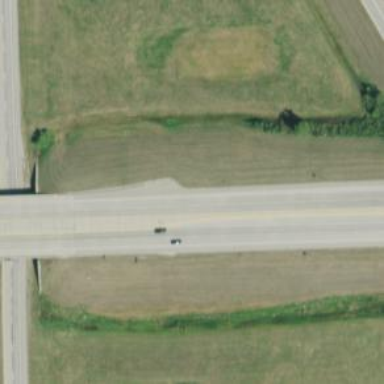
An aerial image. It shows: Trunk highway.